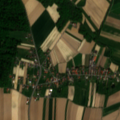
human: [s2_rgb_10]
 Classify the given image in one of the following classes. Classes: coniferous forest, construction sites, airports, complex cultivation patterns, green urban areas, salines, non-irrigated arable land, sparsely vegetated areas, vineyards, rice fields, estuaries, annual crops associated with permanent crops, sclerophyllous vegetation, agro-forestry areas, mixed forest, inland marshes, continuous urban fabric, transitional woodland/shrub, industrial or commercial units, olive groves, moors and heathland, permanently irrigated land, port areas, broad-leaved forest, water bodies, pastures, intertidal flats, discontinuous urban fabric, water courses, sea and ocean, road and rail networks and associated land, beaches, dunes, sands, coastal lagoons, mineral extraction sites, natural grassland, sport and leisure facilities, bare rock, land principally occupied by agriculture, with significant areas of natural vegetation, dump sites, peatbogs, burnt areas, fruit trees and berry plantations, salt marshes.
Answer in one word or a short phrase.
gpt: discontinuous urban fabric, non-irrigated arable land, land principally occupied by agriculture, with significant areas of natural vegetation, broad-leaved forest